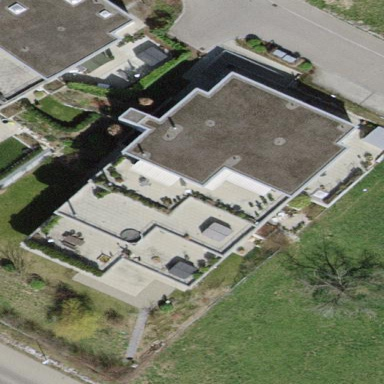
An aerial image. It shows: Terrace building with flat roof.